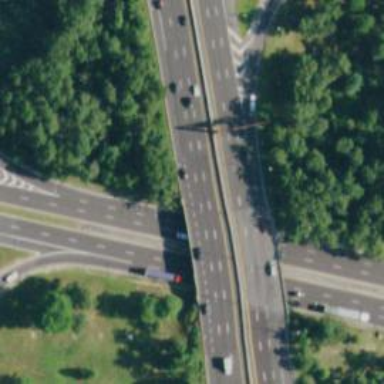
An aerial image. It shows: Motorway bridge crossing urban freeway/expressway.